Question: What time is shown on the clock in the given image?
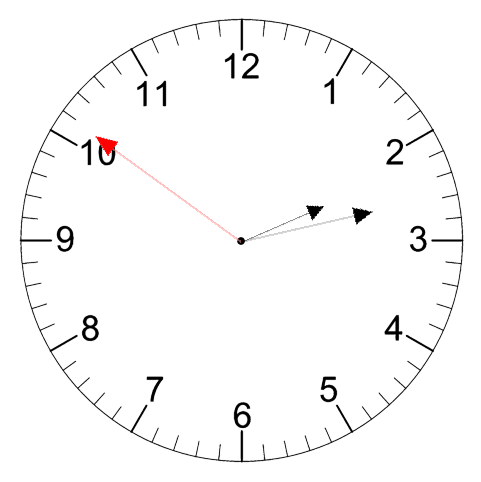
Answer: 02:12:51